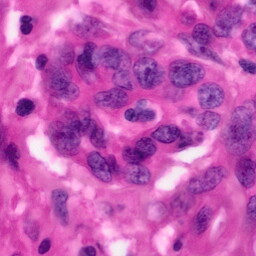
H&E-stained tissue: Pancreatic